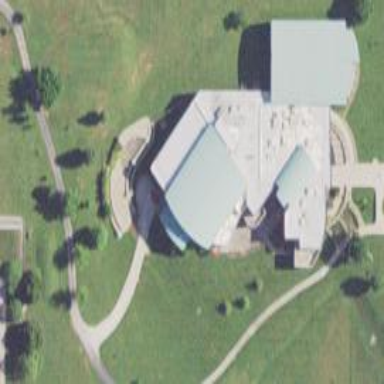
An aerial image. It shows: Community centre building.